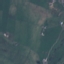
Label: Pasture